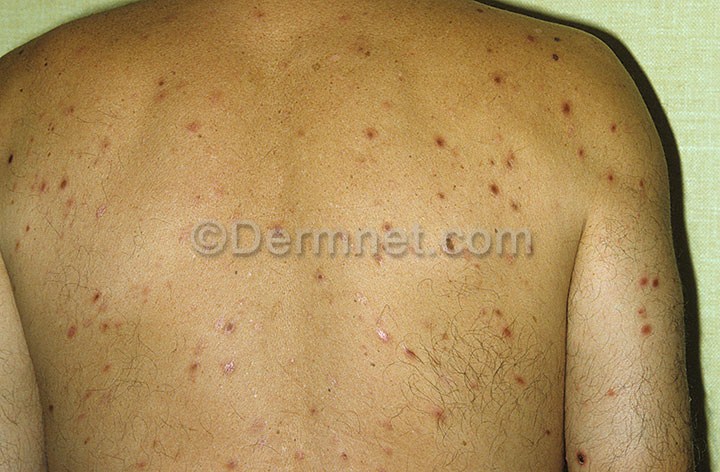
Disease: Psoriasis pictures Lichen Planus and related diseases